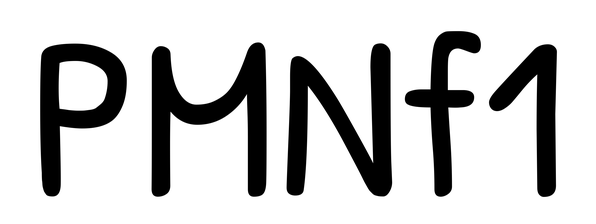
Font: PatrickHand-Regular